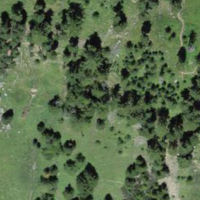
EUNIS habitat code: 26
Species observed at this site:
Chamaenerion angustifolium